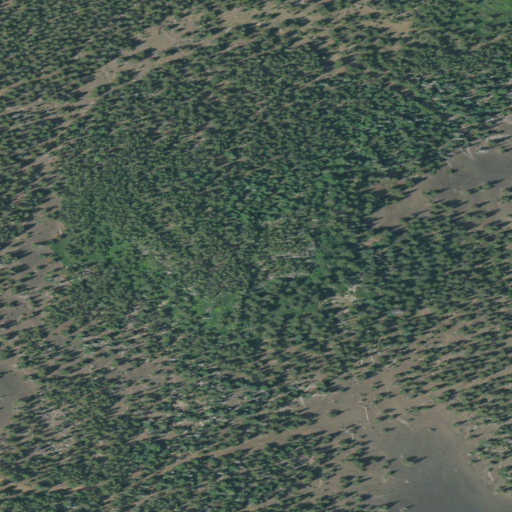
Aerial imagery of mountain in Oregon named Claypool Butte containing evergreen forest, barren land, and open water